Field crop: maize
Growth stage: 2
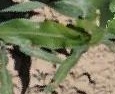
Species: maize